Question: I have four tables Level, Tag, Level_Tag and Tag_hierarchy. How can select which means the Tag is the root. I can select from join table (Maybe not a good performance?) but I don't know how to add the other self join here.
'''
SELECT level.name, tag.id, tag.name
FROM level INNER JOIN
tag_level ON level.id = tag_level.id_level INNER JOIN
tag ON tag_level.id_tag = tag.id
WHERE (level.Id = @id)
'''
Tag Table contains thousands of rows and I'm really worry about memory and performance issues.
Could you please help me on this? Here is the schema

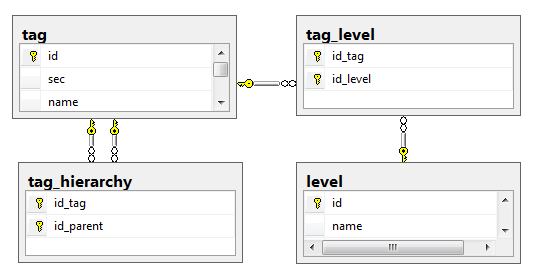
Answer: Try this:
'''
;with cte as
(select id_tag
from tag_hierarchy where id_tag = id_parent)
select l.name, t.id, t.name
from cte c
inner join tag t on t.id = c.id_tag
inner join tag_level tl on t.id = tl.id_tag
inner join level l on tl.id_level = l.id
where l.lid = @id
'''